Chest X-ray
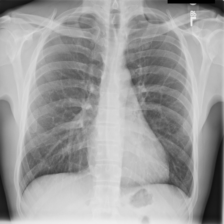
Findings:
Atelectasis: negative
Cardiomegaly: negative
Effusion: negative
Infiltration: negative
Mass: negative
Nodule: negative
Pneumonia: negative
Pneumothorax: negative
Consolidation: negative
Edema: negative
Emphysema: negative
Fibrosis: negative
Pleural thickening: negative
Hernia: negative